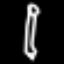
Label: pencil